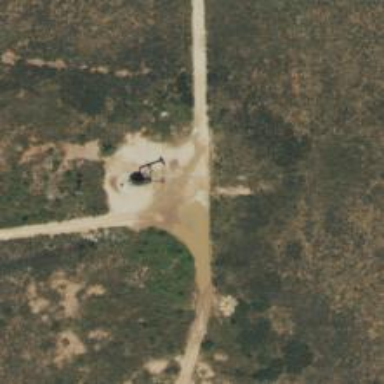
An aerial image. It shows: Petroleum well.